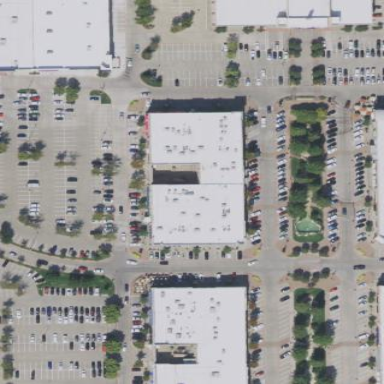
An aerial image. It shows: Retail building.